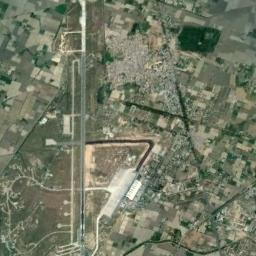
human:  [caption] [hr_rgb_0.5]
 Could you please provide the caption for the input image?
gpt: A complex airport with many runways and buildings is surrounded by a brown and green farmland .

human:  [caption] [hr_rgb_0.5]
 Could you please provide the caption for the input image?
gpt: An airport with some staggered runways and an open area on the farmland with different plants and some villages beside .

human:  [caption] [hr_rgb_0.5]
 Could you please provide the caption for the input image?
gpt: This airport has only one runway, And its color is white .

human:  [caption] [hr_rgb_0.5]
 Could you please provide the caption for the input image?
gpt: The road is straight  at the airport .

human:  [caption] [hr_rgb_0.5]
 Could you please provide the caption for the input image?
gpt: There is an airport in the middle of the field .